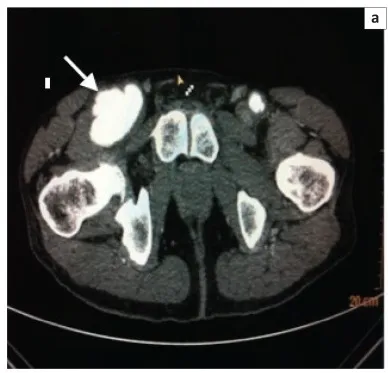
Contrasted axial and coronal images (a and b) demonstrate aneurysms seen at both inguinal regions (arrows), which are consistent with common femoral artery aneurysms. The right aneurysm measures approximately 5 cm in diameter, with significant surrounding perivascular oedema and enlarged inguinal lymph nodes. The left femoral aneurysm measures approximately 2 cm in diameter.
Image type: radiology (ct)